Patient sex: M
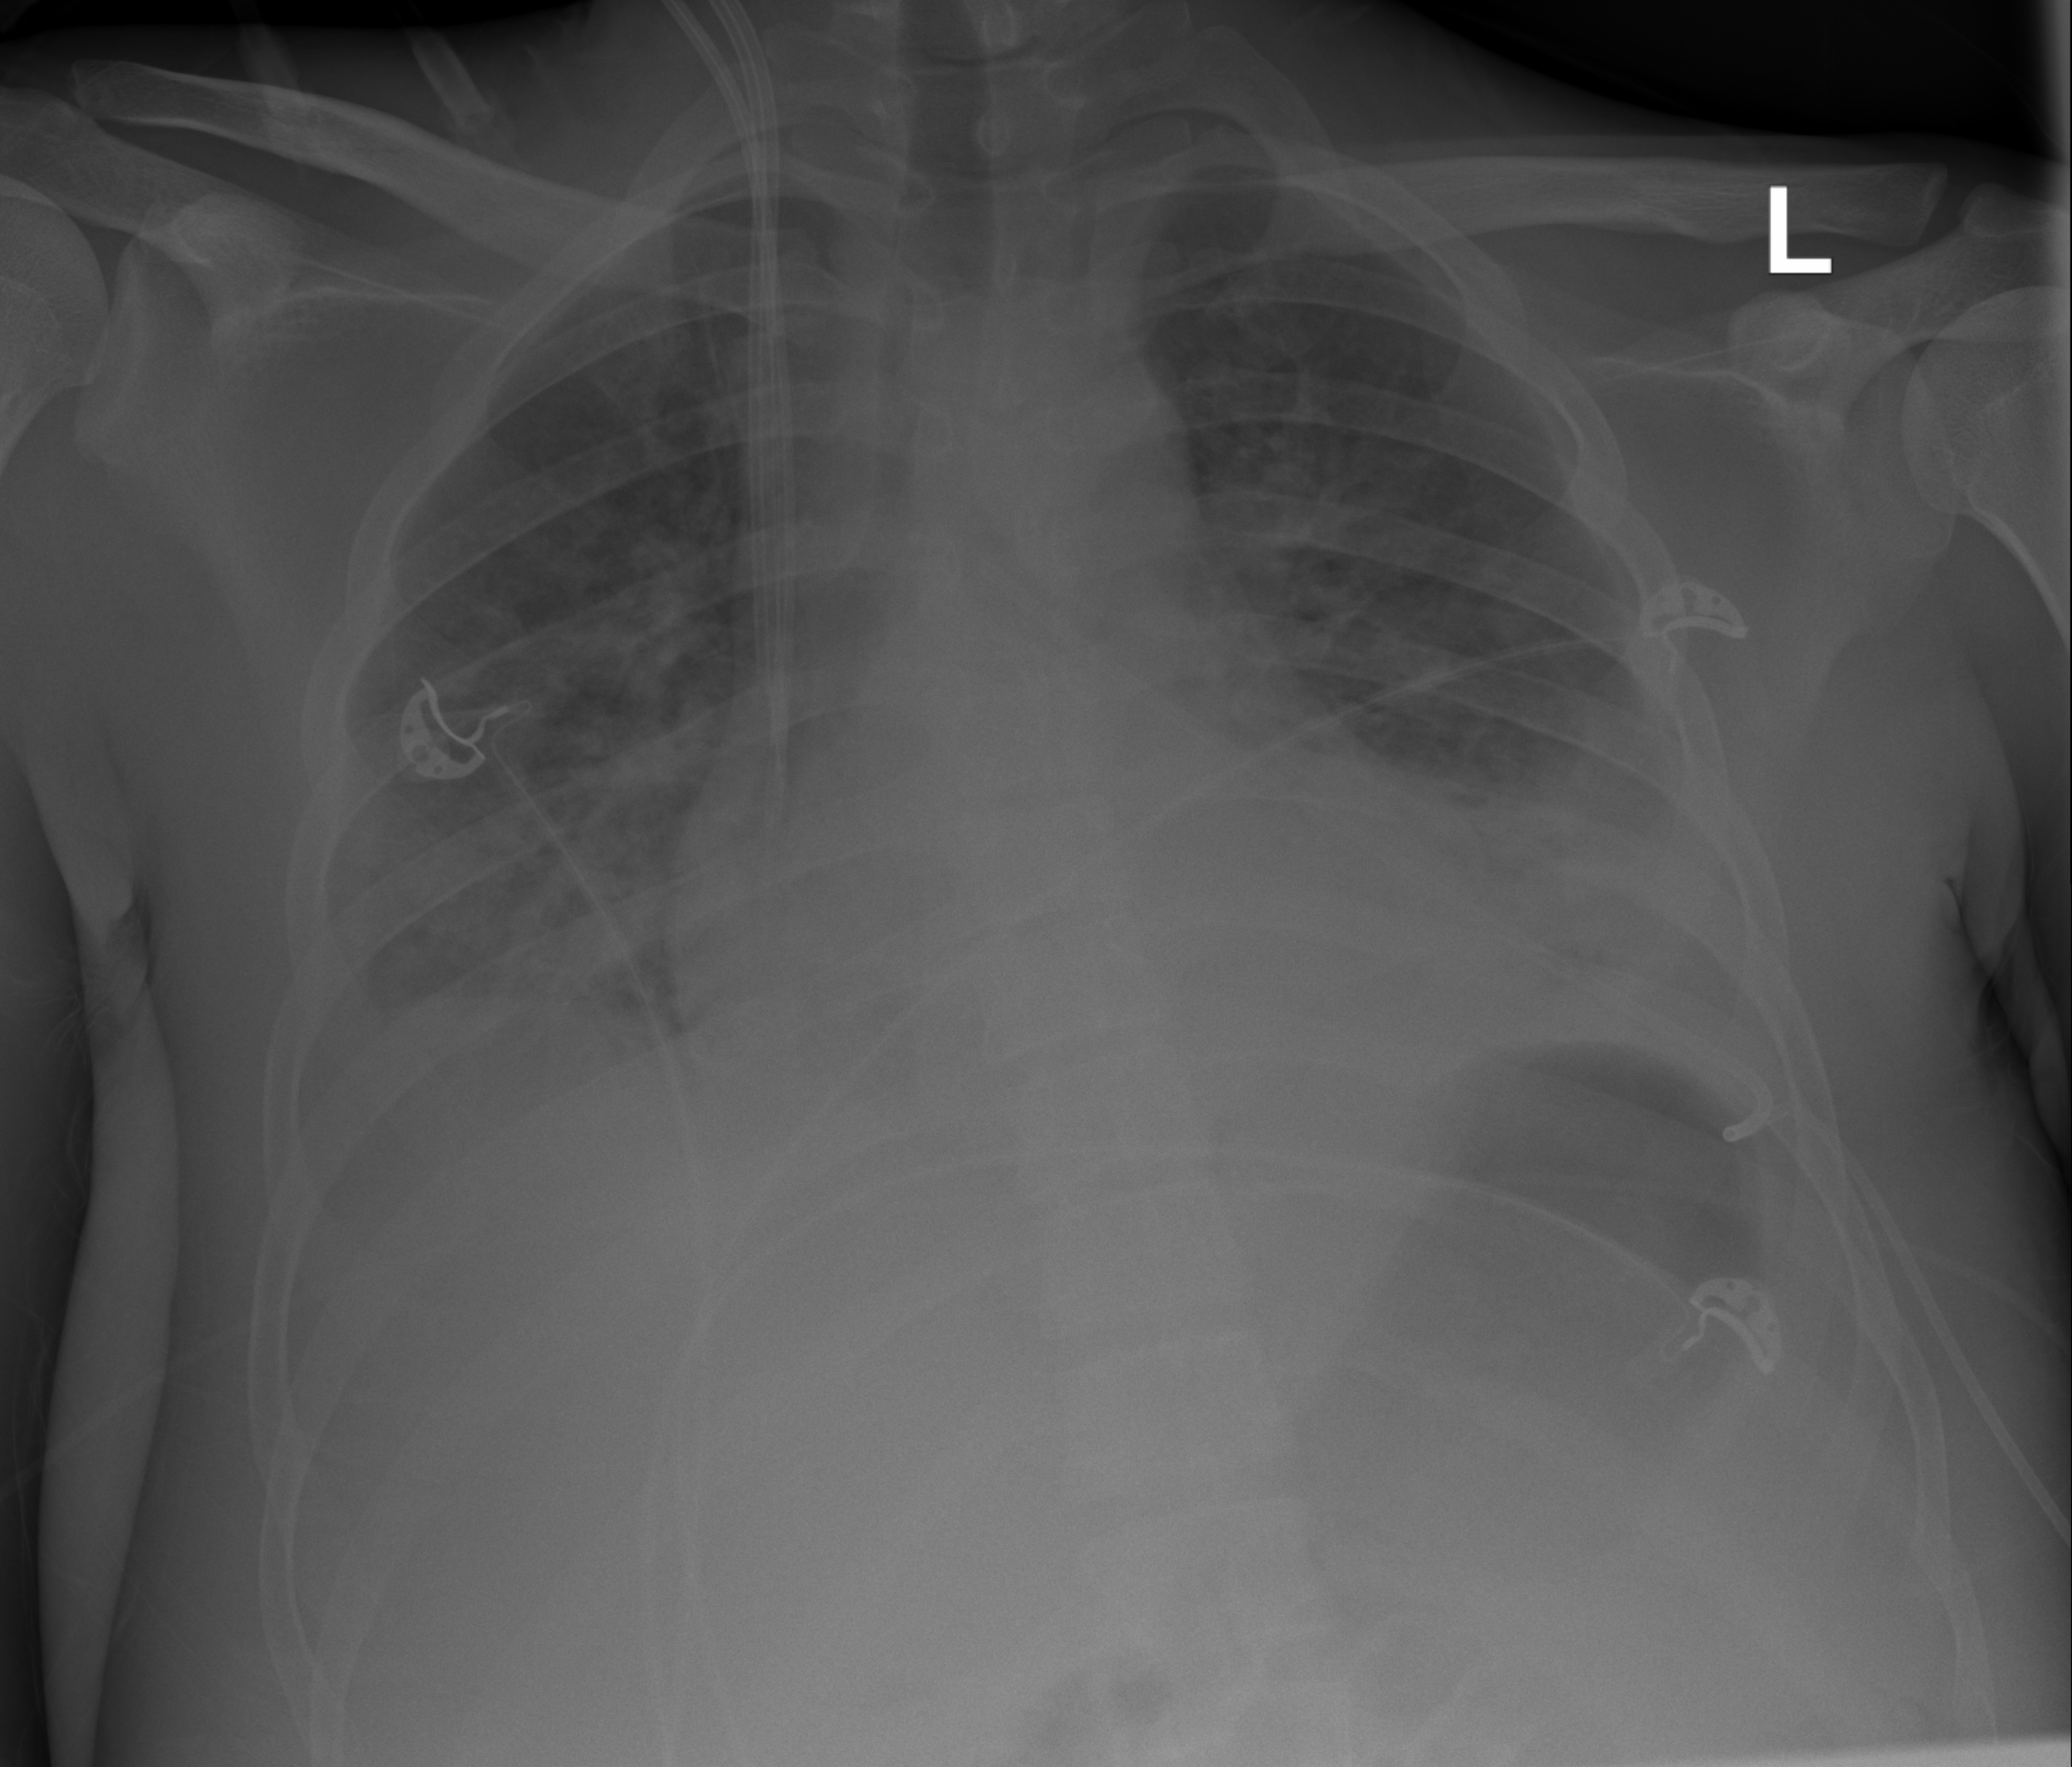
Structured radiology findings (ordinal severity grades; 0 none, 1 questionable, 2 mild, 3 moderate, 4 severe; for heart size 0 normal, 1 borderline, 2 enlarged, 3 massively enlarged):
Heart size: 2
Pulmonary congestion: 2
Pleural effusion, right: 2
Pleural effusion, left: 2
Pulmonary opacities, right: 2
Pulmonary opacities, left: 2
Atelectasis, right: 2
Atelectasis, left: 3